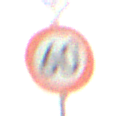
Verkehrszeichen: Geschwindigkeit60
Zusatzzeichen oben: Vorfahrtsstrasse
Umgebung: Outdoor, Nature
Tageszeit: Midday
Wetter: Overcast
Licht: Natural
Jahreszeit: NotSpecified
Kontrast: LowContrast